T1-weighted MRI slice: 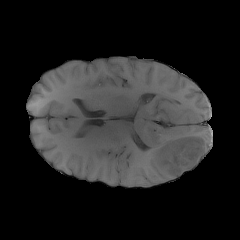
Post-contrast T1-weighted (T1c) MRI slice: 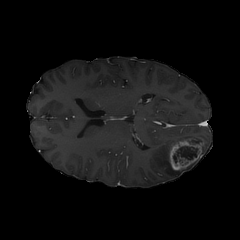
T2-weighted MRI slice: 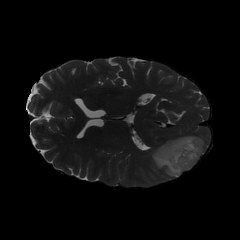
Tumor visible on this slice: yes